Interaction volume radius: 10 \u00c5
Interaction volume height: 15 \u00c5
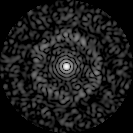
Disorder parameter: 0.8804